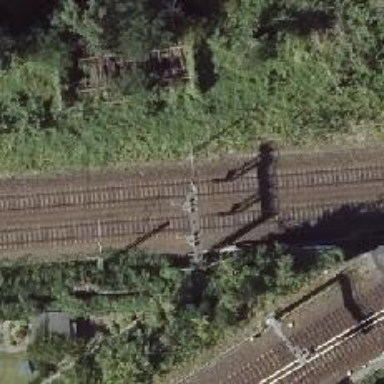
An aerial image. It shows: Railway signal.